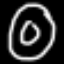
Label: donut